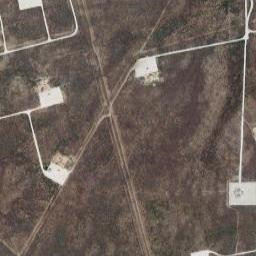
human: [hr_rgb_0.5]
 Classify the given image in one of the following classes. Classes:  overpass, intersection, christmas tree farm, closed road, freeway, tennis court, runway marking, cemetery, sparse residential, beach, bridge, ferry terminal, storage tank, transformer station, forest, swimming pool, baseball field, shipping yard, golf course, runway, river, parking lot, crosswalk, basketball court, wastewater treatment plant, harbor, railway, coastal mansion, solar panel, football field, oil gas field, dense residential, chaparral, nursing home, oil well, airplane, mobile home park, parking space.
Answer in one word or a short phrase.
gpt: oil gas field